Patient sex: F
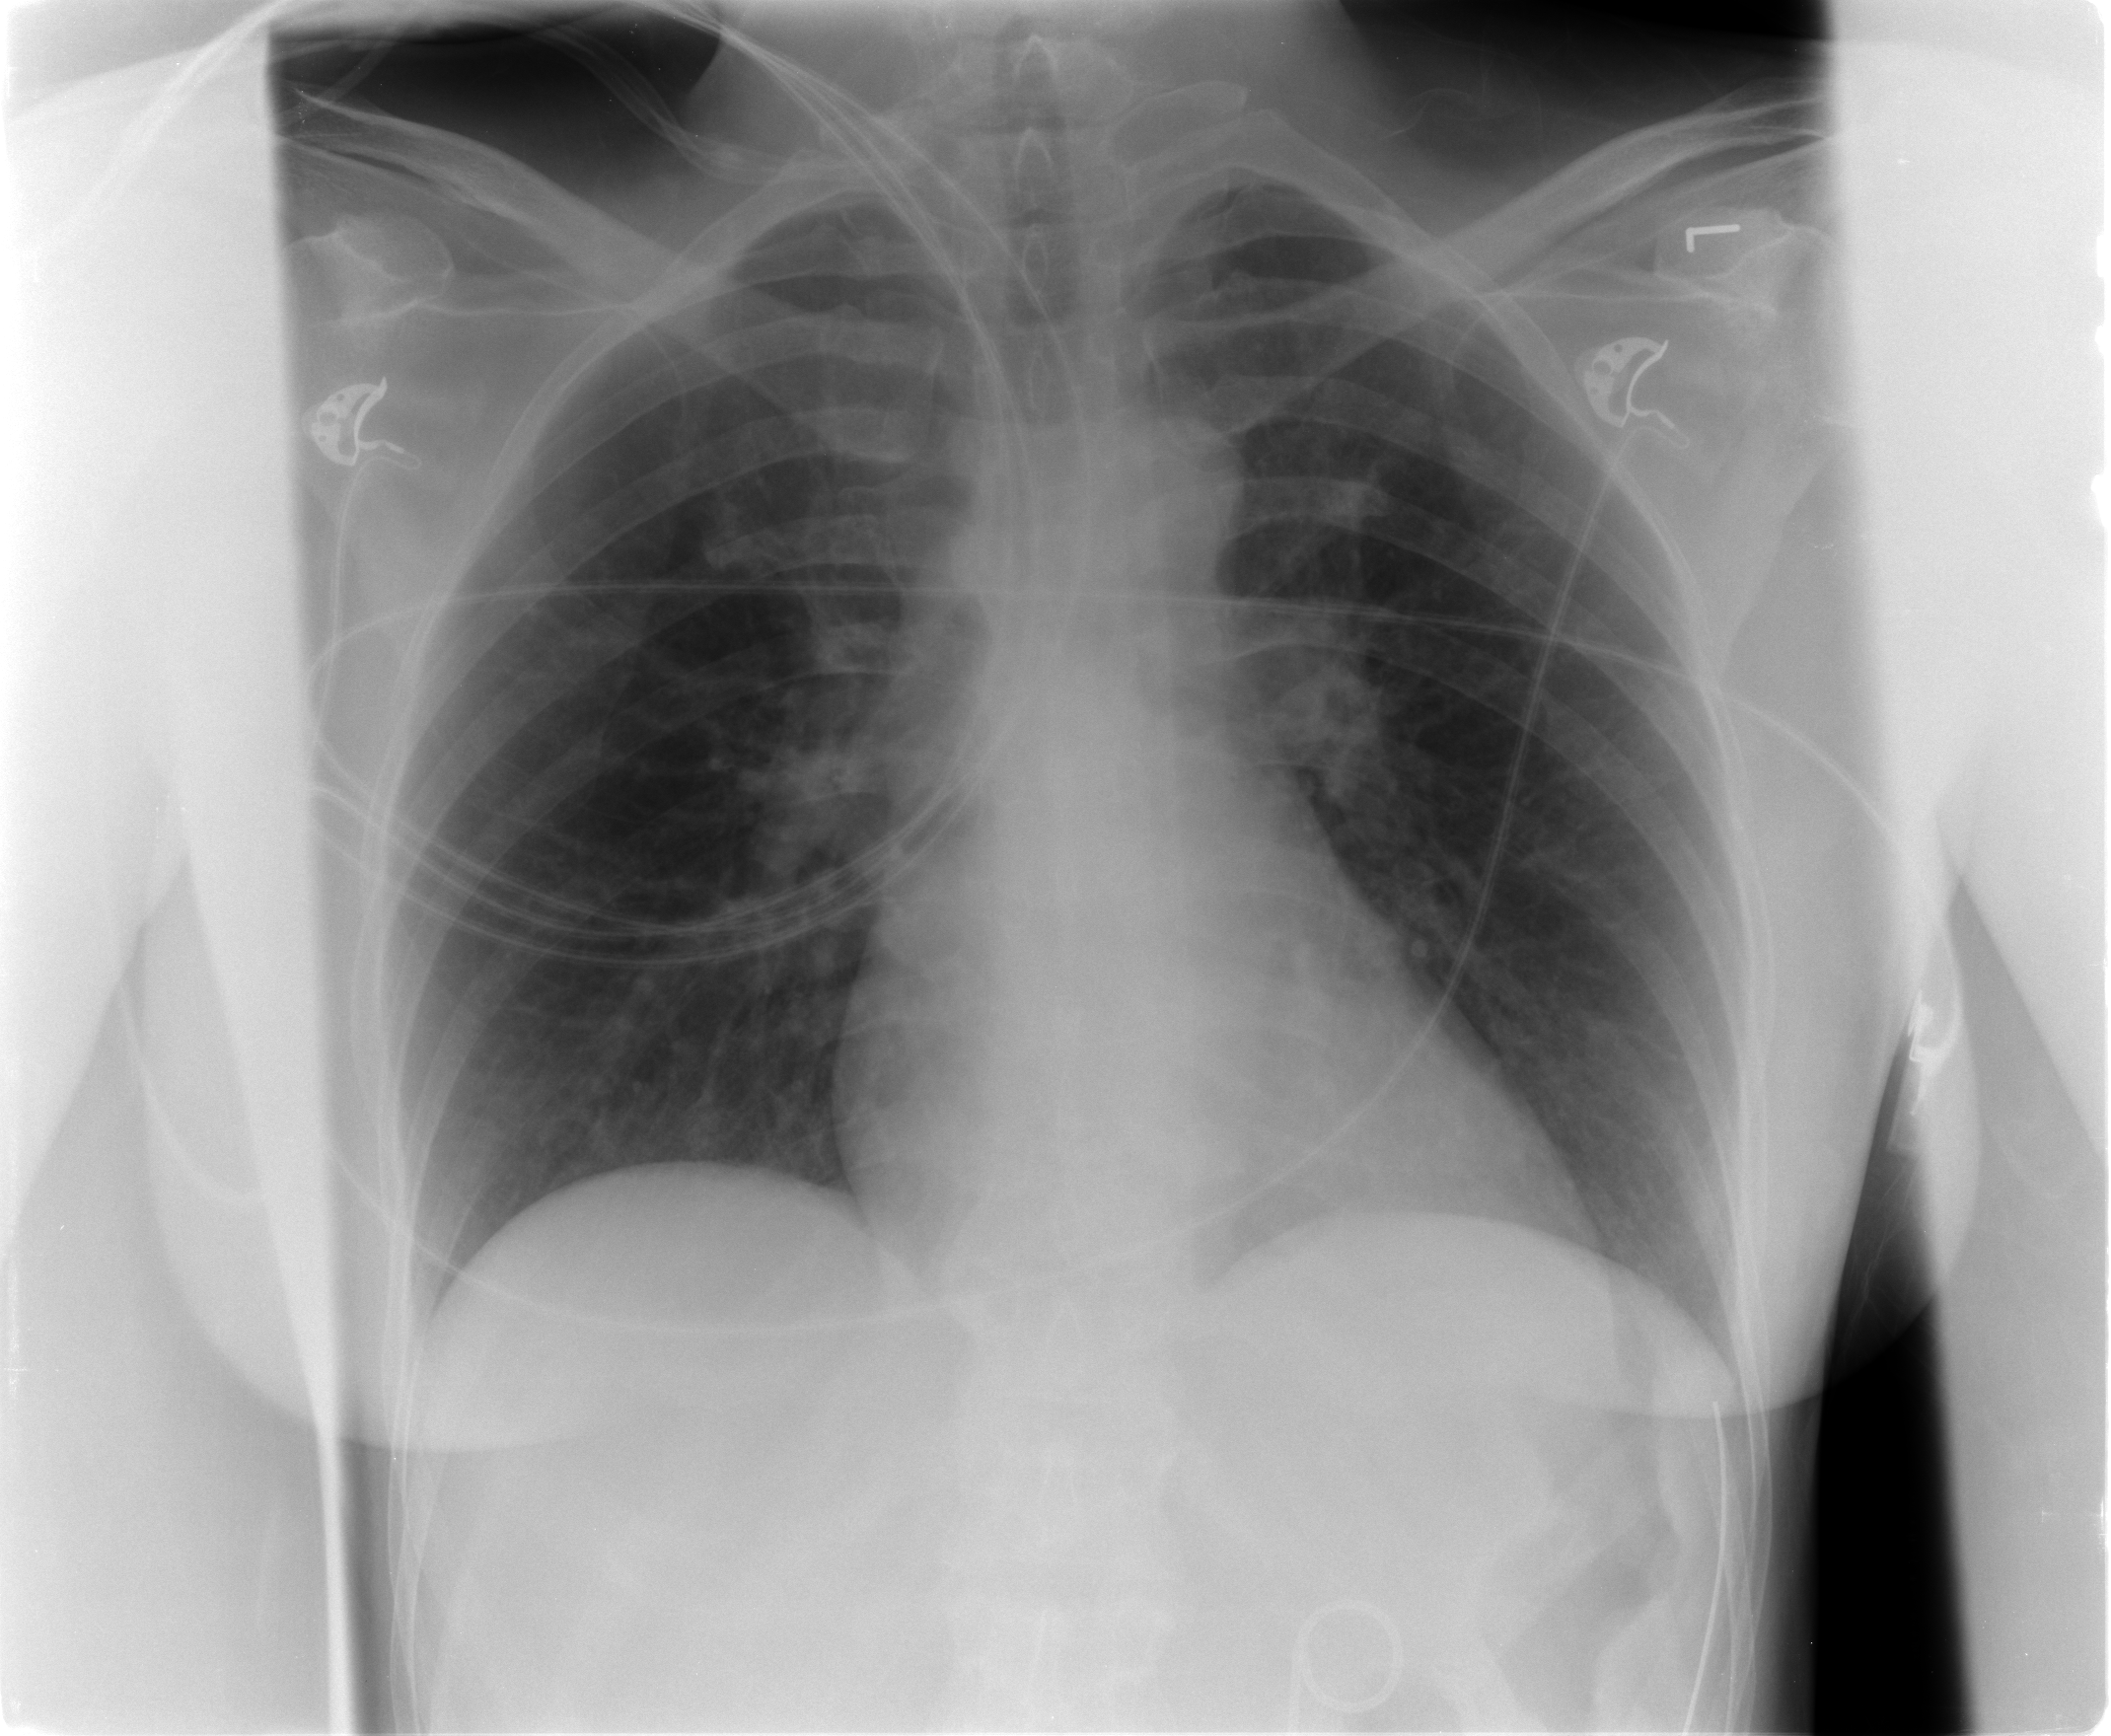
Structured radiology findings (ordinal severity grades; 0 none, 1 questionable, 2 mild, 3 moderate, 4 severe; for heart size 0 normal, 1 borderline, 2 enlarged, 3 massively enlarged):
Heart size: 0
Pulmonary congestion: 0
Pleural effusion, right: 0
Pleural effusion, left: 0
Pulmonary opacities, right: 0
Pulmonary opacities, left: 0
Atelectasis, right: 2
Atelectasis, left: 2